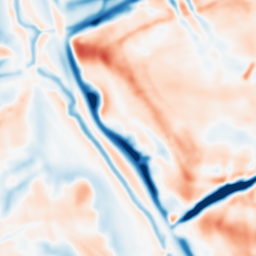
Category: multiscale
Decomposition family: dog
Decomposition parameters: sigma_low: 2
sigma_high: 10
Upsampling method: lanczos
Upsampling parameters: scale: 2
Upsampling scale: 2